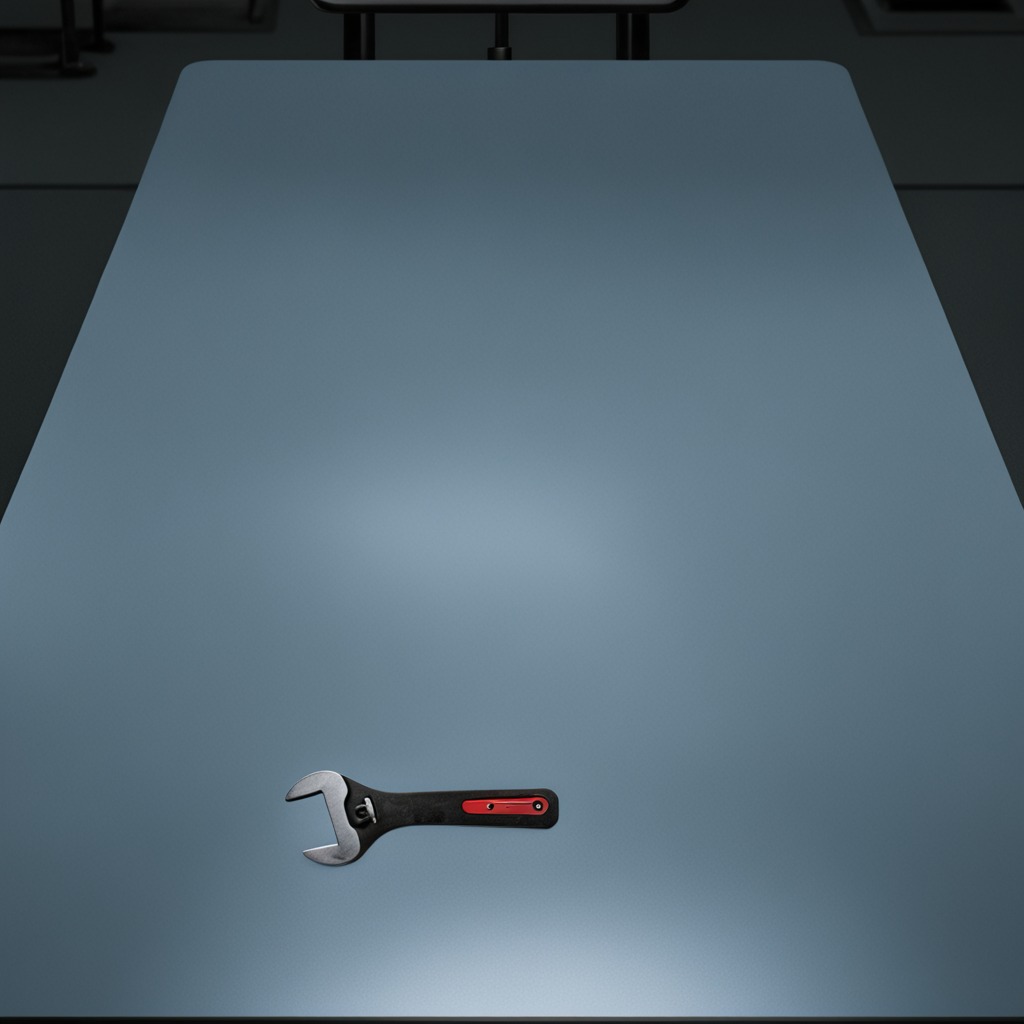
A wrench is lying on a clean empty table in a railway signal maintenance room lit by harsh overhead fluorescents.